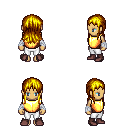
a pixel art fantasy rpg character, female body template, human, tanned skin, gold chest armor, white pants, blonde unkempt hairstyle, white cloth bandages, maroon shoes, four views (front, back, left, right), 2x2 character sprite sheet, small pixel art, hard edges, no anti-aliasing